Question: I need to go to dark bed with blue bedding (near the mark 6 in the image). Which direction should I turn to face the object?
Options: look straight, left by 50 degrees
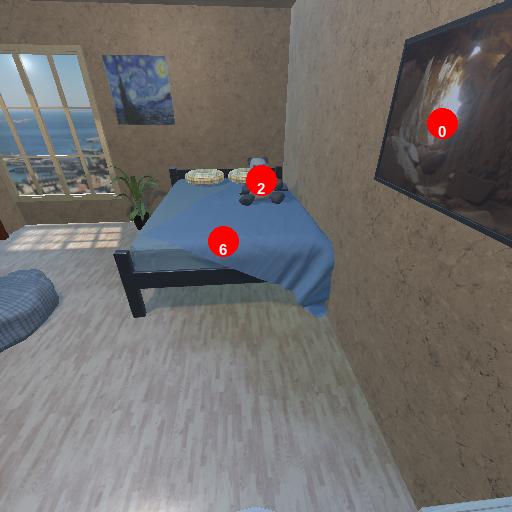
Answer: look straight